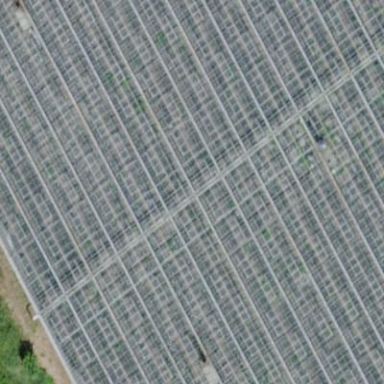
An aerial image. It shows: Greenhouse.